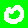
Digit: 0